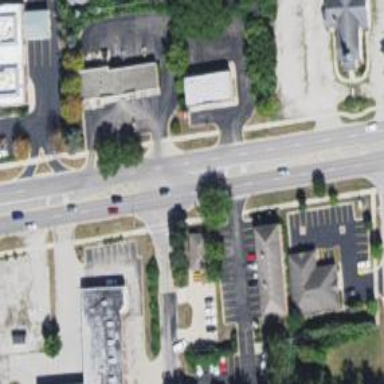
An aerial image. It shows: Primary road with asphalt surface. There is separate sidewalk.